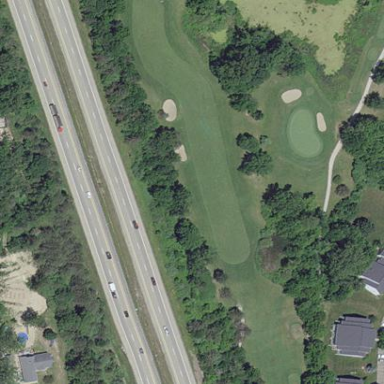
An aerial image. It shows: Rough area on grassy golf course.